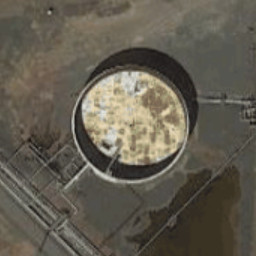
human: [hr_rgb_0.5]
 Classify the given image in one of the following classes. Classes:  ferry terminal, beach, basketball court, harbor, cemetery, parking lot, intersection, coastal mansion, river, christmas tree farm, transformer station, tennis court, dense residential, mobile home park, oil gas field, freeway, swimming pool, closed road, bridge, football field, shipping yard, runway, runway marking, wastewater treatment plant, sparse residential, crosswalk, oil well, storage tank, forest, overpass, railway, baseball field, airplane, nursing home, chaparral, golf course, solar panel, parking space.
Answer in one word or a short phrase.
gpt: storage tank